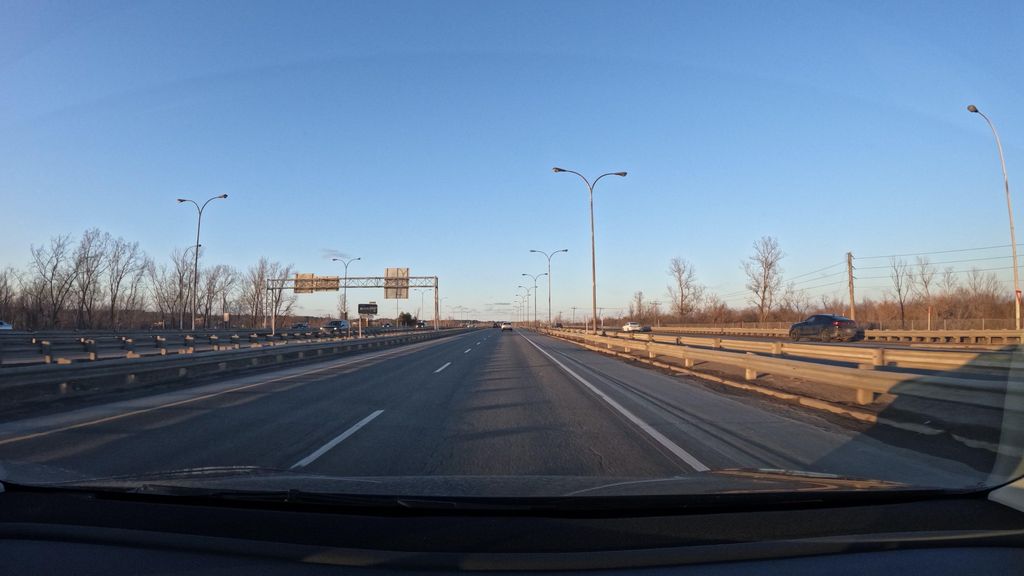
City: montreal